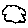
Label: cloud